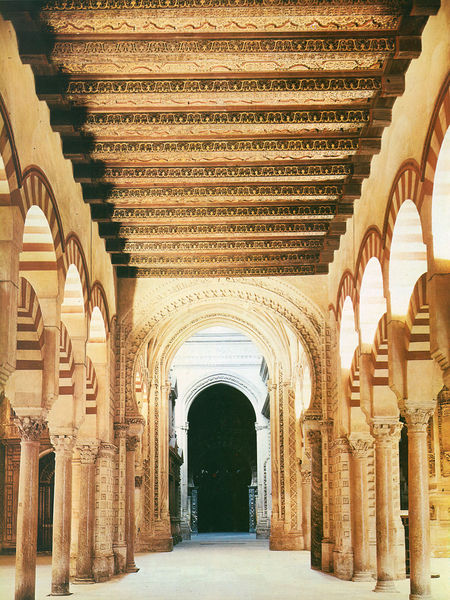
Titel: Die Moschee von Cordoba
Institution: Cordoba
Schlagwörter: braun, fenster, licht, raum, säule, säulen, tür, weiss, dach, rot, kirche, boden, decke, bogen, italien, rundbogen, balken, tor, halle, eingang, gang, helligkeit, torbogen, geld, portal, mittelschiff, sicht, sonnenstrahlen, heiliger, korinthisch, pisa, säulengang, doppelbogen, balkendecke, flachdecke, rotweiss, inkrustation, alhambra, cordoba moschee gemälde flachdecke